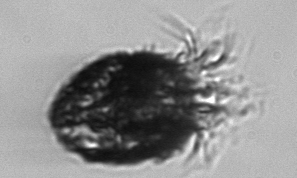
Label: Stenosemella_pacifica